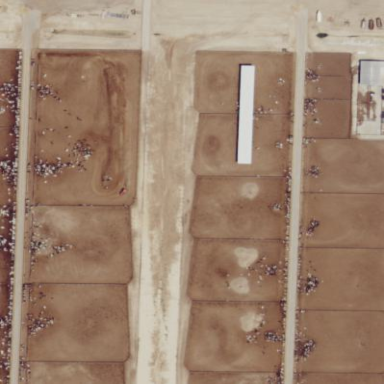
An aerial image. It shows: Farmyard dedicated to livestock.